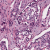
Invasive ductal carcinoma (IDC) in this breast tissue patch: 1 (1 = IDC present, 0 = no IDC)